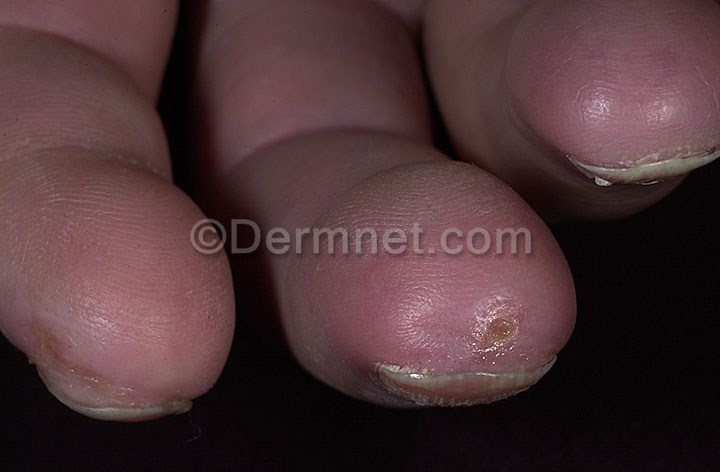
Disease: Lupus and other Connective Tissue diseases